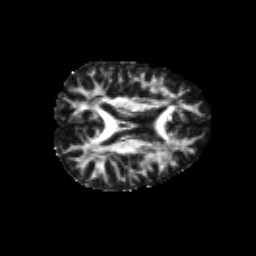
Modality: FA
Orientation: axial
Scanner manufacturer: siemens
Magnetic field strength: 3 T
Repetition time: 6.8 s
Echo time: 0.093 s